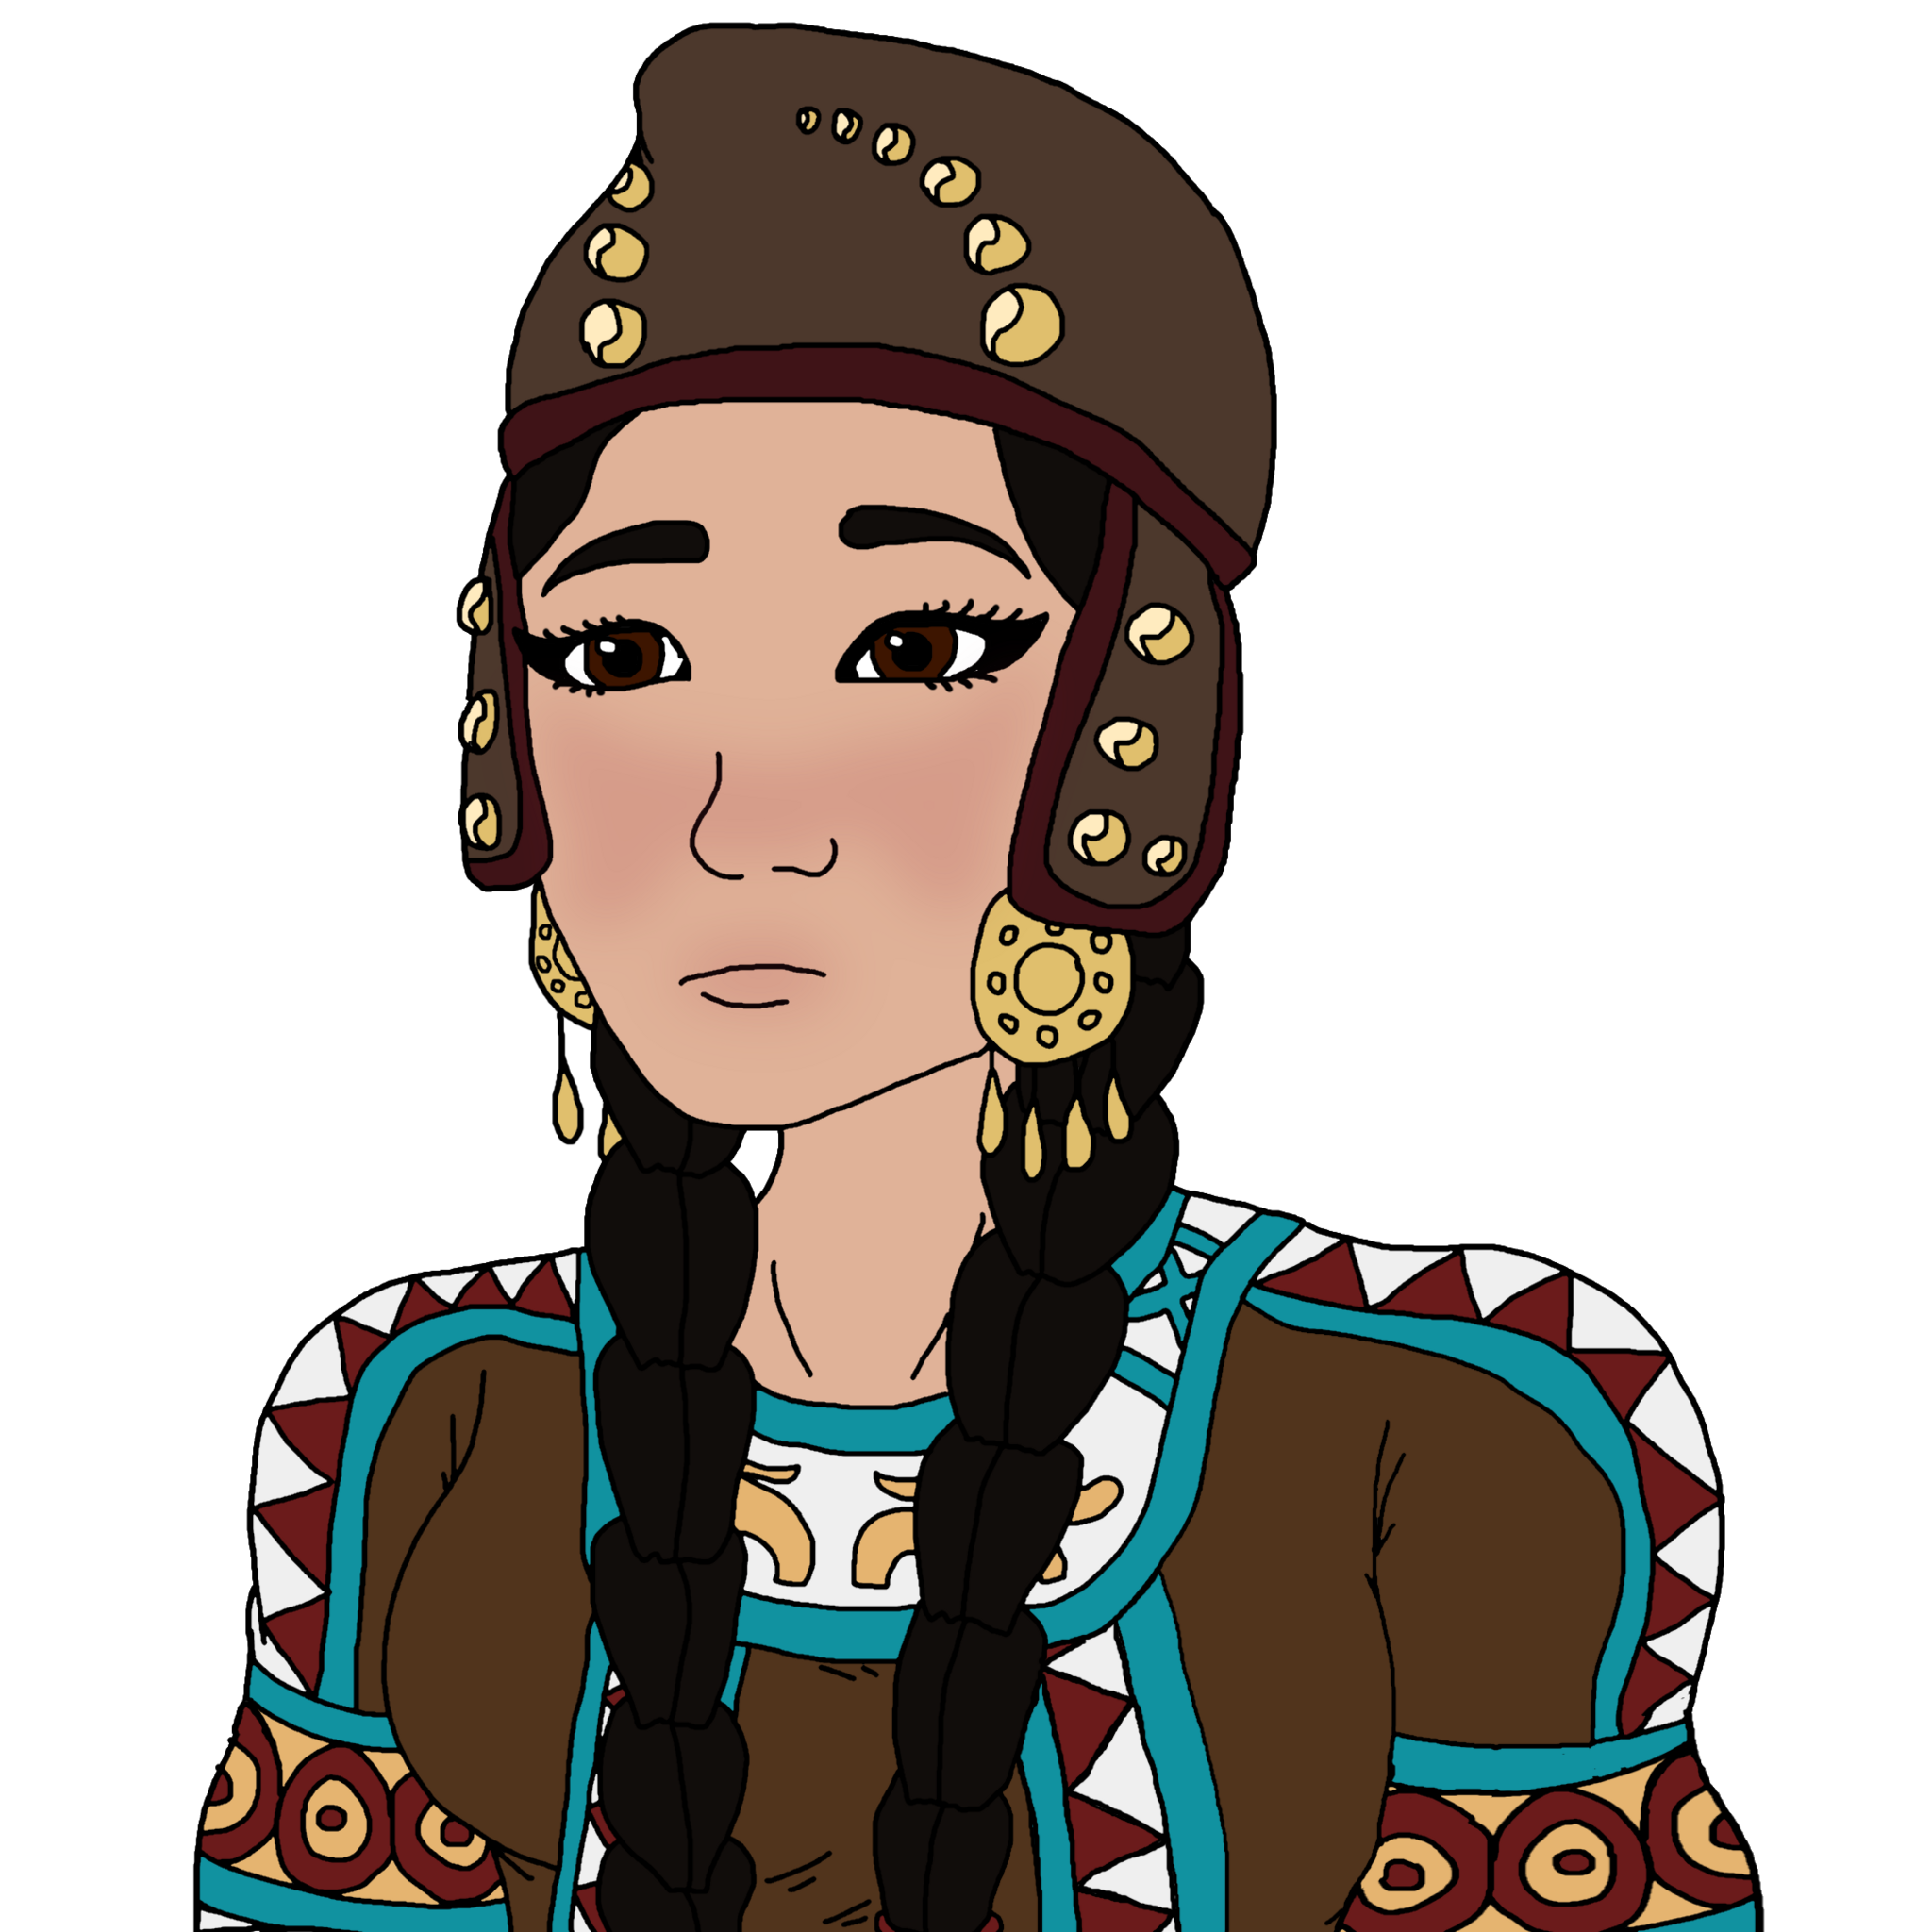
Label: 5_Doomer_Girl